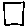
Label: square